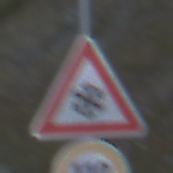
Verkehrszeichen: SchneeOderEisglaette
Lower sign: Geschwindigkeit110
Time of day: SunriseSunset
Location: Outdoor (RoadRail)
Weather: Clear
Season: NotSpecified
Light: Natural